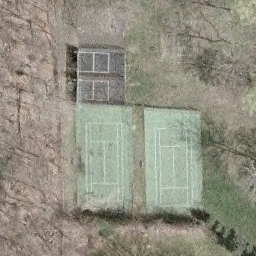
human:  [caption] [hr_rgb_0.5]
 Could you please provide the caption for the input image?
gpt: There are two tennis courts on the lawn, surrounded by some withered plants.

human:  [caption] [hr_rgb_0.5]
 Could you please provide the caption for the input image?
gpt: There are two tennis courts on the lawn, surrounded by some withered plants.

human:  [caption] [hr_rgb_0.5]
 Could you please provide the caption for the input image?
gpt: There are two tennis courts on the lawn, surrounded by some withered plants.

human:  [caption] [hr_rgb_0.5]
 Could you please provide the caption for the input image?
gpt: There are two tennis courts on the lawn, surrounded by withered plants.

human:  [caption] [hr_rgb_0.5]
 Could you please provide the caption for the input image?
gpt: There are two tennis courts on the lawn, surrounded by some withered plants.